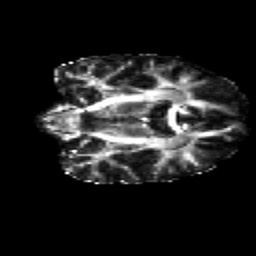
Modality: FA
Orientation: coronal
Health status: healthy
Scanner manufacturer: siemens
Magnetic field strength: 3 T
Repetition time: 12 s
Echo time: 0.092 s